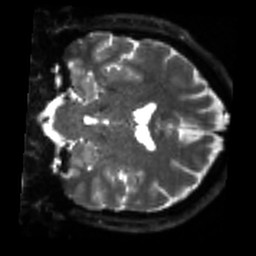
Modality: sbref
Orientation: coronal
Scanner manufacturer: siemens
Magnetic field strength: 3 T
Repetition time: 4 s
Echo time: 0.0594 s